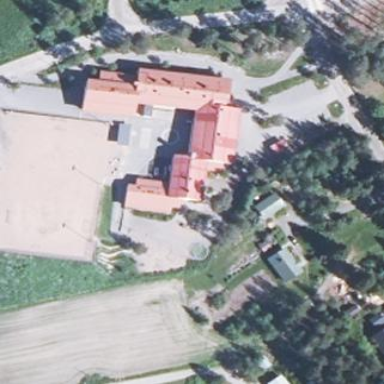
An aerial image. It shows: School.